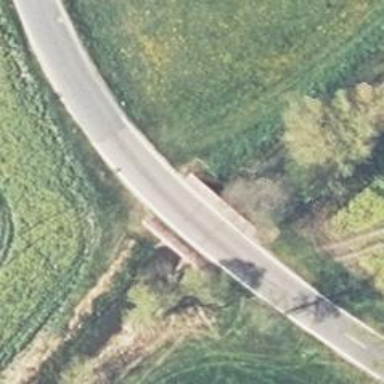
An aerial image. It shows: Tertiary road with asphalt surface that goes over bridge.